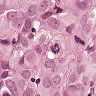
Metastatic tissue present: yes